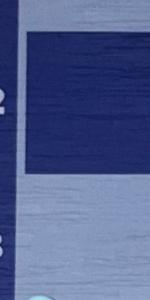
Label: Empty